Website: slack
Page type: stored-credit-cards
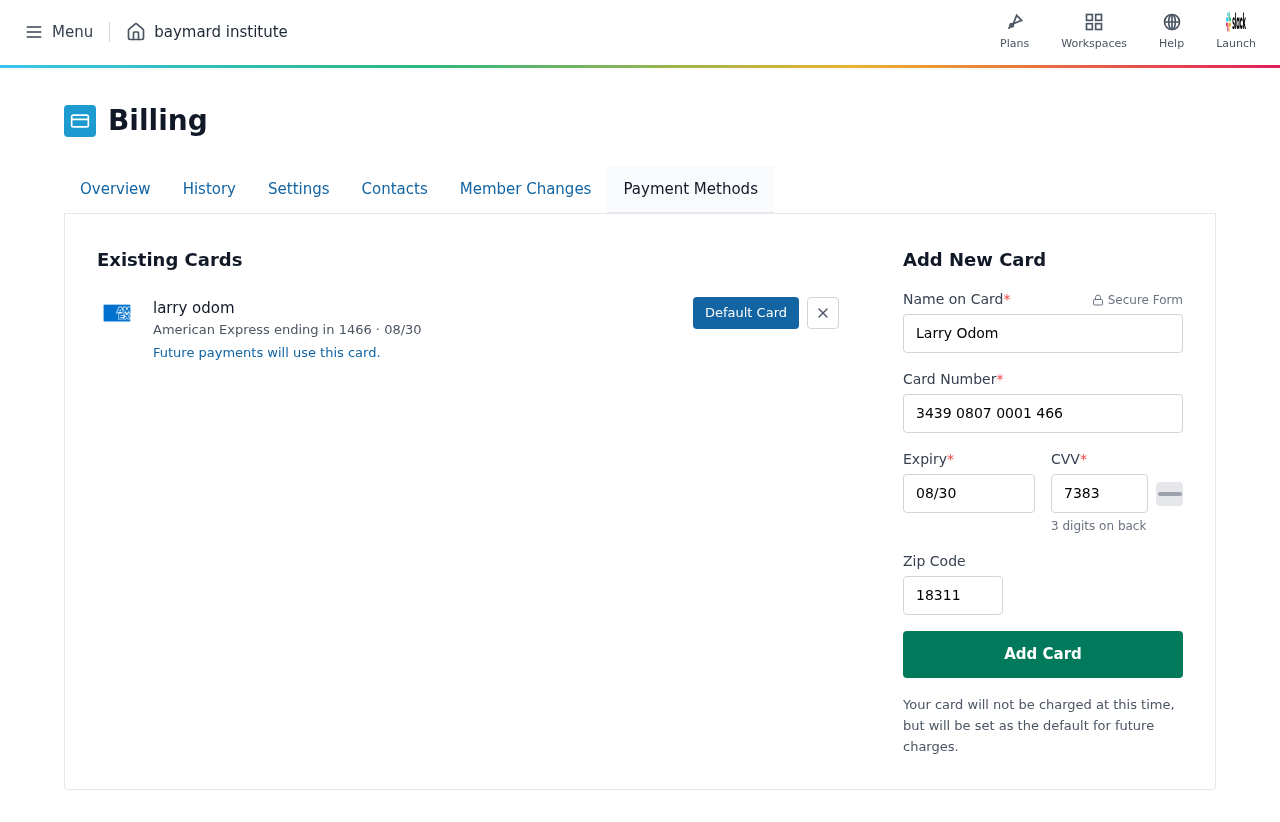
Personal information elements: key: PII_CARD_CVV
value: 7383
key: PII_CARD_EXPIRY
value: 08/30
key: PII_CARD_EXPIRY_MONTH
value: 08
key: PII_CARD_EXPIRY_YEAR
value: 30
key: PII_CARD_LAST4
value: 1466
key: PII_CARD_NUMBER
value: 3439 0807 0001 466
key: PII_CARD_TYPE
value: American Express
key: PII_FULLNAME
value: larry odom
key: PII_FULLNAME
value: Larry Odom
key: PII_POSTCODE
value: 18311